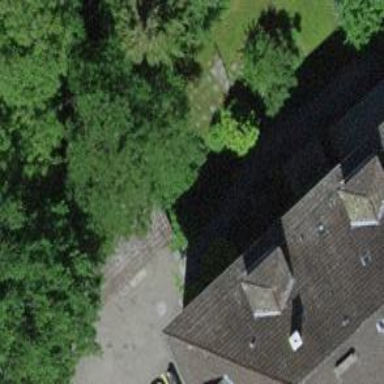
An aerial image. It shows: Group of garages.